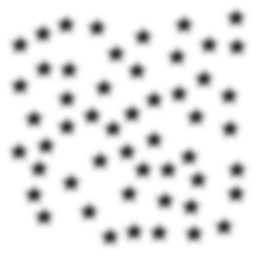
Squares: 0
Triangles: 0
Stars: 52
Total shapes: 52